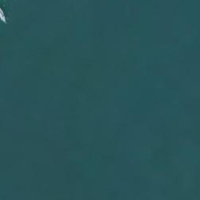
EUNIS habitat code: 14
Species observed at this site:
Anas bahamensis
Mergus merganser